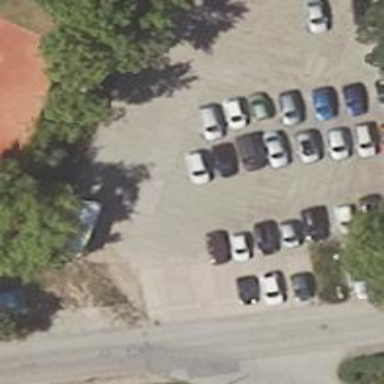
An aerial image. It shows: Road serving as parking aisle.